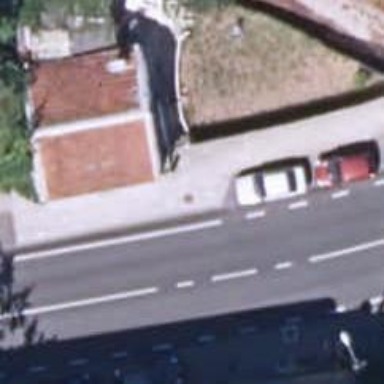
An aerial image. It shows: Sidewalk.